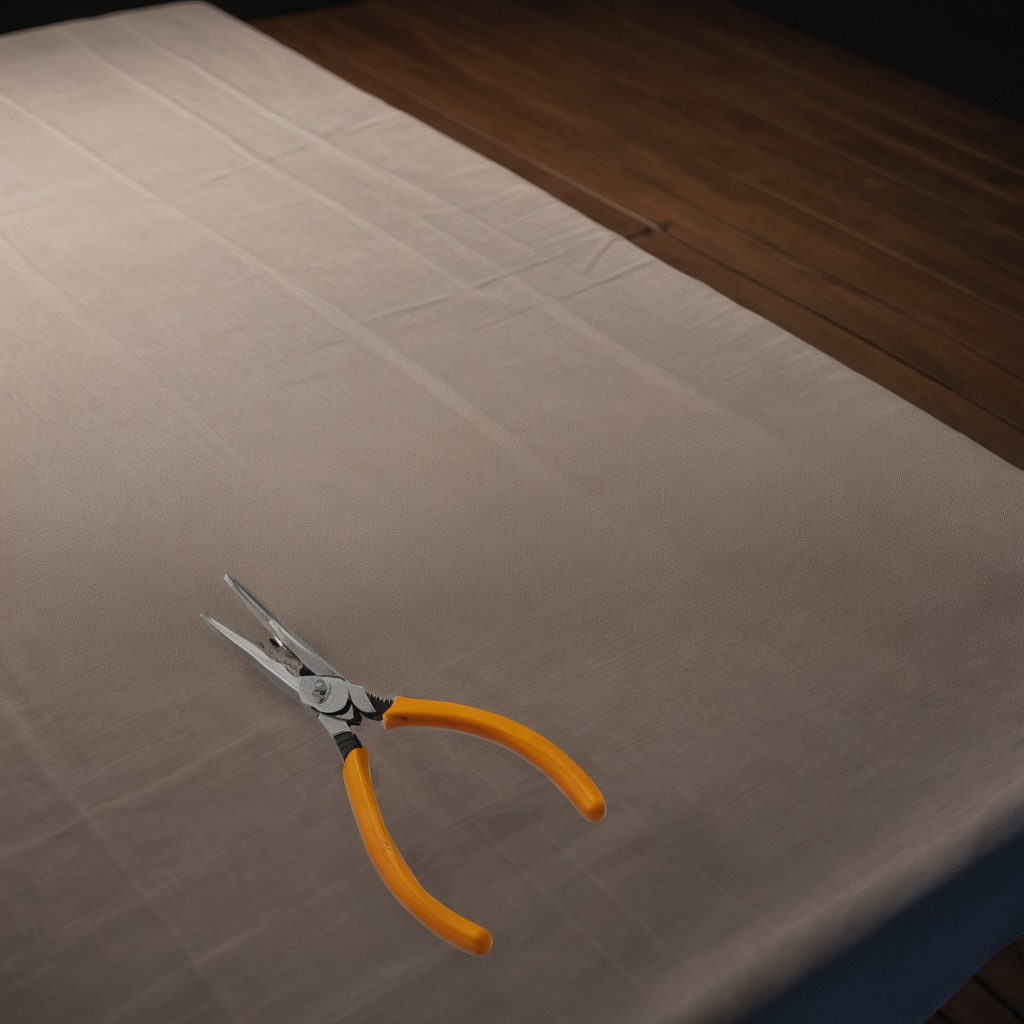
A plier lies on the wooden table.